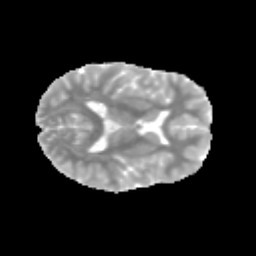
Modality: MD
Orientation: axial
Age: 12
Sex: female
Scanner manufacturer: siemens
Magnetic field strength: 3 T
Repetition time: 3.8 s
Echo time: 0.07 s